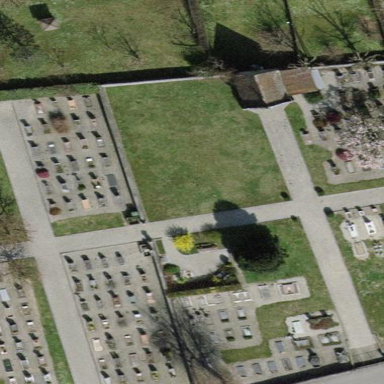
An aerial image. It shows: Grave yard.